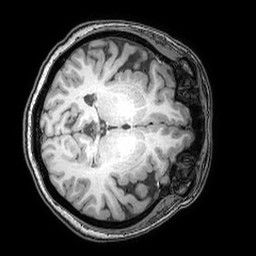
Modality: T1w
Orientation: axial
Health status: ill
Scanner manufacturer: philips
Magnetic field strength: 3 T
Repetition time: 0.007 s
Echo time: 0.0035 s